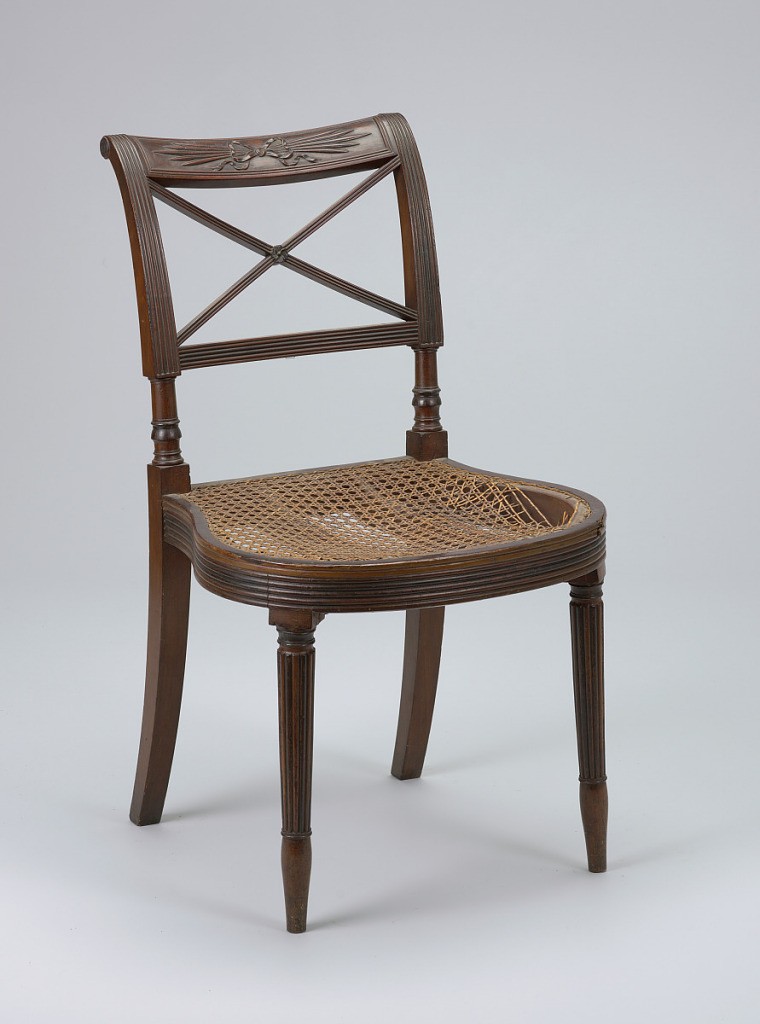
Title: Chair
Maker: Duncan Phyfe, American, 1768–1854
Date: ca. 1812
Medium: Mahogany, cane, cotton.
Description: Mahogany; caned seat covered with upholstery.  Rounded and reeded seat rail; rounded and reeded tapering legs. Top rail carved with "thunderbolt" design tied with bow. Below top rail, two diagonal, crossing bars, reeded.  Set covered with green cotton velvet.